Field crop: maize
Growth stage: 2
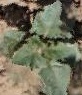
Species: datura